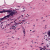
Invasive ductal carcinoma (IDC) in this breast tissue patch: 0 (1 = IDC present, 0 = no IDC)